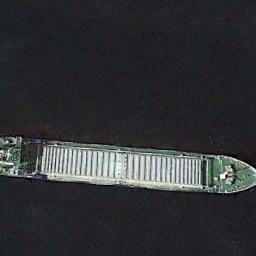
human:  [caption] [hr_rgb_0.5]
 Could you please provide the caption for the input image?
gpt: The cargo ship is in deep blue water .

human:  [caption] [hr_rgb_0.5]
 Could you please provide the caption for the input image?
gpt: There is a ship in the black water .

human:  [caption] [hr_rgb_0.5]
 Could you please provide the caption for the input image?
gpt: There is a ship at sea .

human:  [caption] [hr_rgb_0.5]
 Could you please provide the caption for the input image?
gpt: A green container ship on the blue river .

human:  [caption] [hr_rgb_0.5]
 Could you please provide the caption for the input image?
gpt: The white ship is surrounded by water .